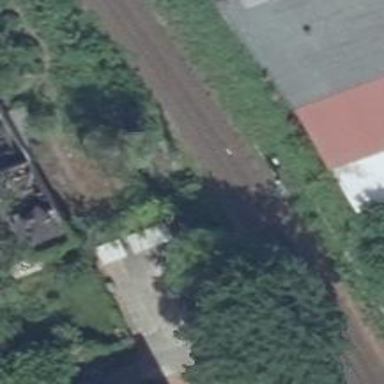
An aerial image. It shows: Railway signal.